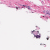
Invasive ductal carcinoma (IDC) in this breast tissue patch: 0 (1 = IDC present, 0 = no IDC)